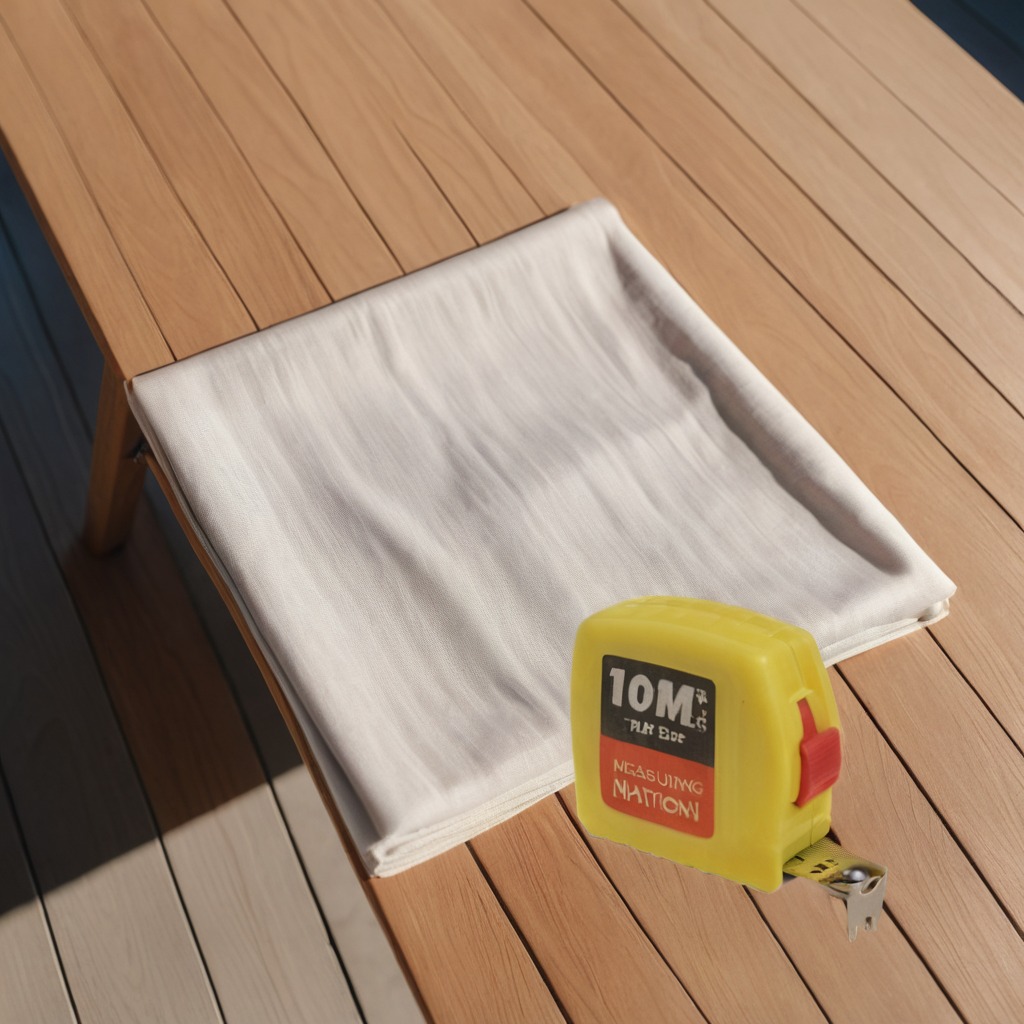
A measuring tape is lying on the wooden table.